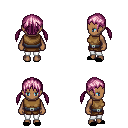
a pixel art fantasy rpg character, female body template, human, dark skin, leather chest armor, white pants, pink twin-tailed hairstyle, black slippers, four views (front, back, left, right), 2x2 character sprite sheet, small pixel art, hard edges, no anti-aliasing